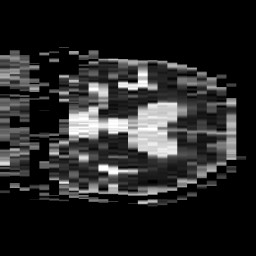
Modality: ADC
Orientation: coronal
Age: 87
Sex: male
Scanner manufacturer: philips
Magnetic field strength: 3 T
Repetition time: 4.124 s
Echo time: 0.06073 s